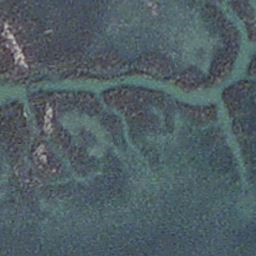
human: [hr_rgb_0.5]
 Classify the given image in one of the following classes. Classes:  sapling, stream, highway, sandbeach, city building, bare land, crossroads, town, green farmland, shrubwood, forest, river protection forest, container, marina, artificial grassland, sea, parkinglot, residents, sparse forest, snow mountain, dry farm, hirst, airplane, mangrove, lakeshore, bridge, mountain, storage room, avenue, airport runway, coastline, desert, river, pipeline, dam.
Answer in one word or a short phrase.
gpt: stream